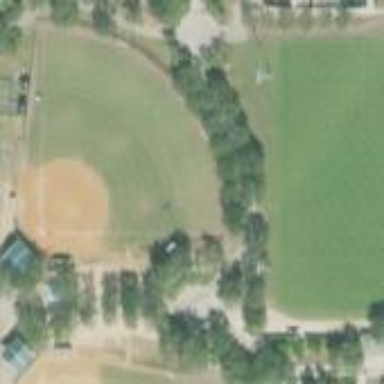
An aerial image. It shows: Baseball pitch for leisure land activities.